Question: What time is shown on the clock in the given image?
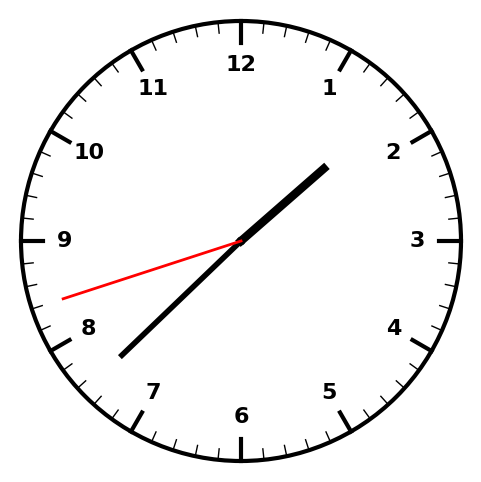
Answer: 01:37:42